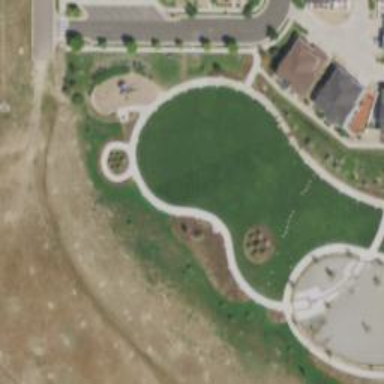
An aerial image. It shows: Dog park for leisure land.